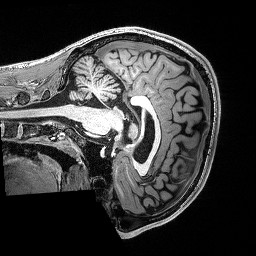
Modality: T1w
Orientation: sagittal
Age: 20
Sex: male
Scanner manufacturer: siemens
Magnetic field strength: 3 T
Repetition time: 2.53 s
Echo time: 0.0033 s